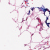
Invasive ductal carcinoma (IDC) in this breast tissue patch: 0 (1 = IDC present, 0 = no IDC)